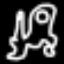
Label: frog